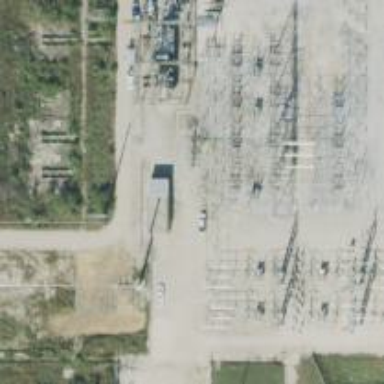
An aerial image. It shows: Switch for power supply.